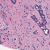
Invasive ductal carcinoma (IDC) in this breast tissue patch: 0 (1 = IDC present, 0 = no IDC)